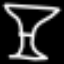
Label: hourglass